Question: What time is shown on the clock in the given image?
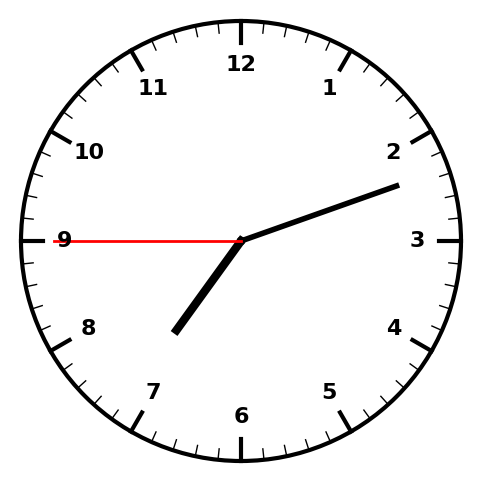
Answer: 07:11:45